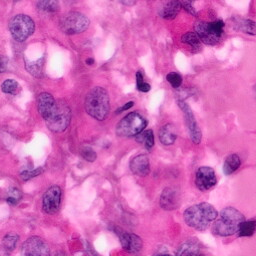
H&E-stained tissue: Pancreatic